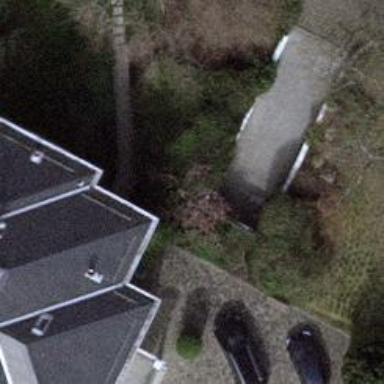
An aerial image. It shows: Driveway tunnel that serves as roadway.